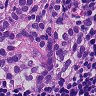
Metastatic tissue present: yes